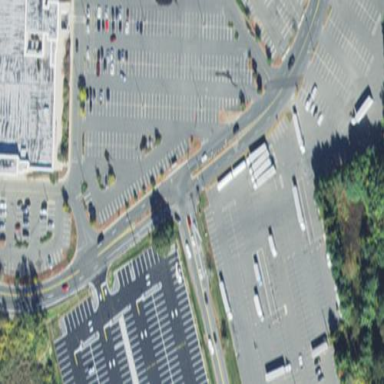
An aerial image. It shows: Parking area.